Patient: sex F, age 54
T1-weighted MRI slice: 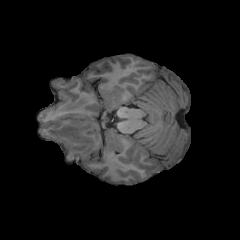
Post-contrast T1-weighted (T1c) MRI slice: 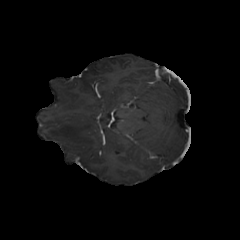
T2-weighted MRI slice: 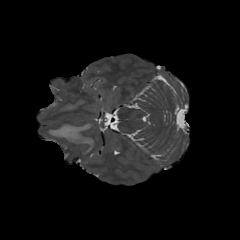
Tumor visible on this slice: yes
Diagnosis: Glioblastoma, IDH-wildtype
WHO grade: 4